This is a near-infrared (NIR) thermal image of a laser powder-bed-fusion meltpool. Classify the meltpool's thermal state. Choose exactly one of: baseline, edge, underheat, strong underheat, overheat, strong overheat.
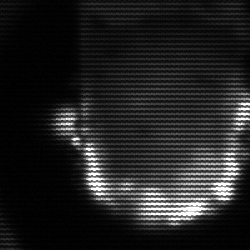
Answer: baseline